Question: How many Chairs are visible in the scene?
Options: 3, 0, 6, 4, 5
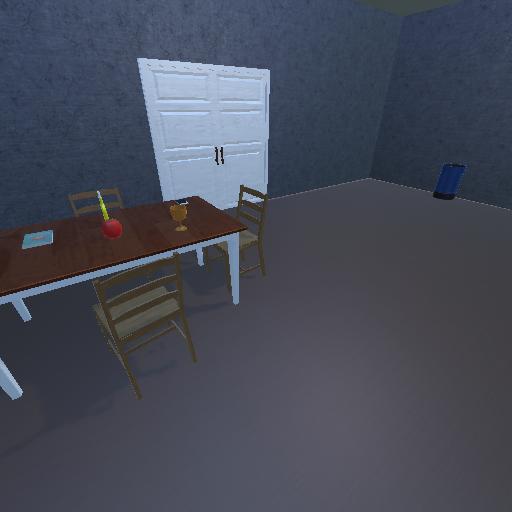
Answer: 3